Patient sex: M
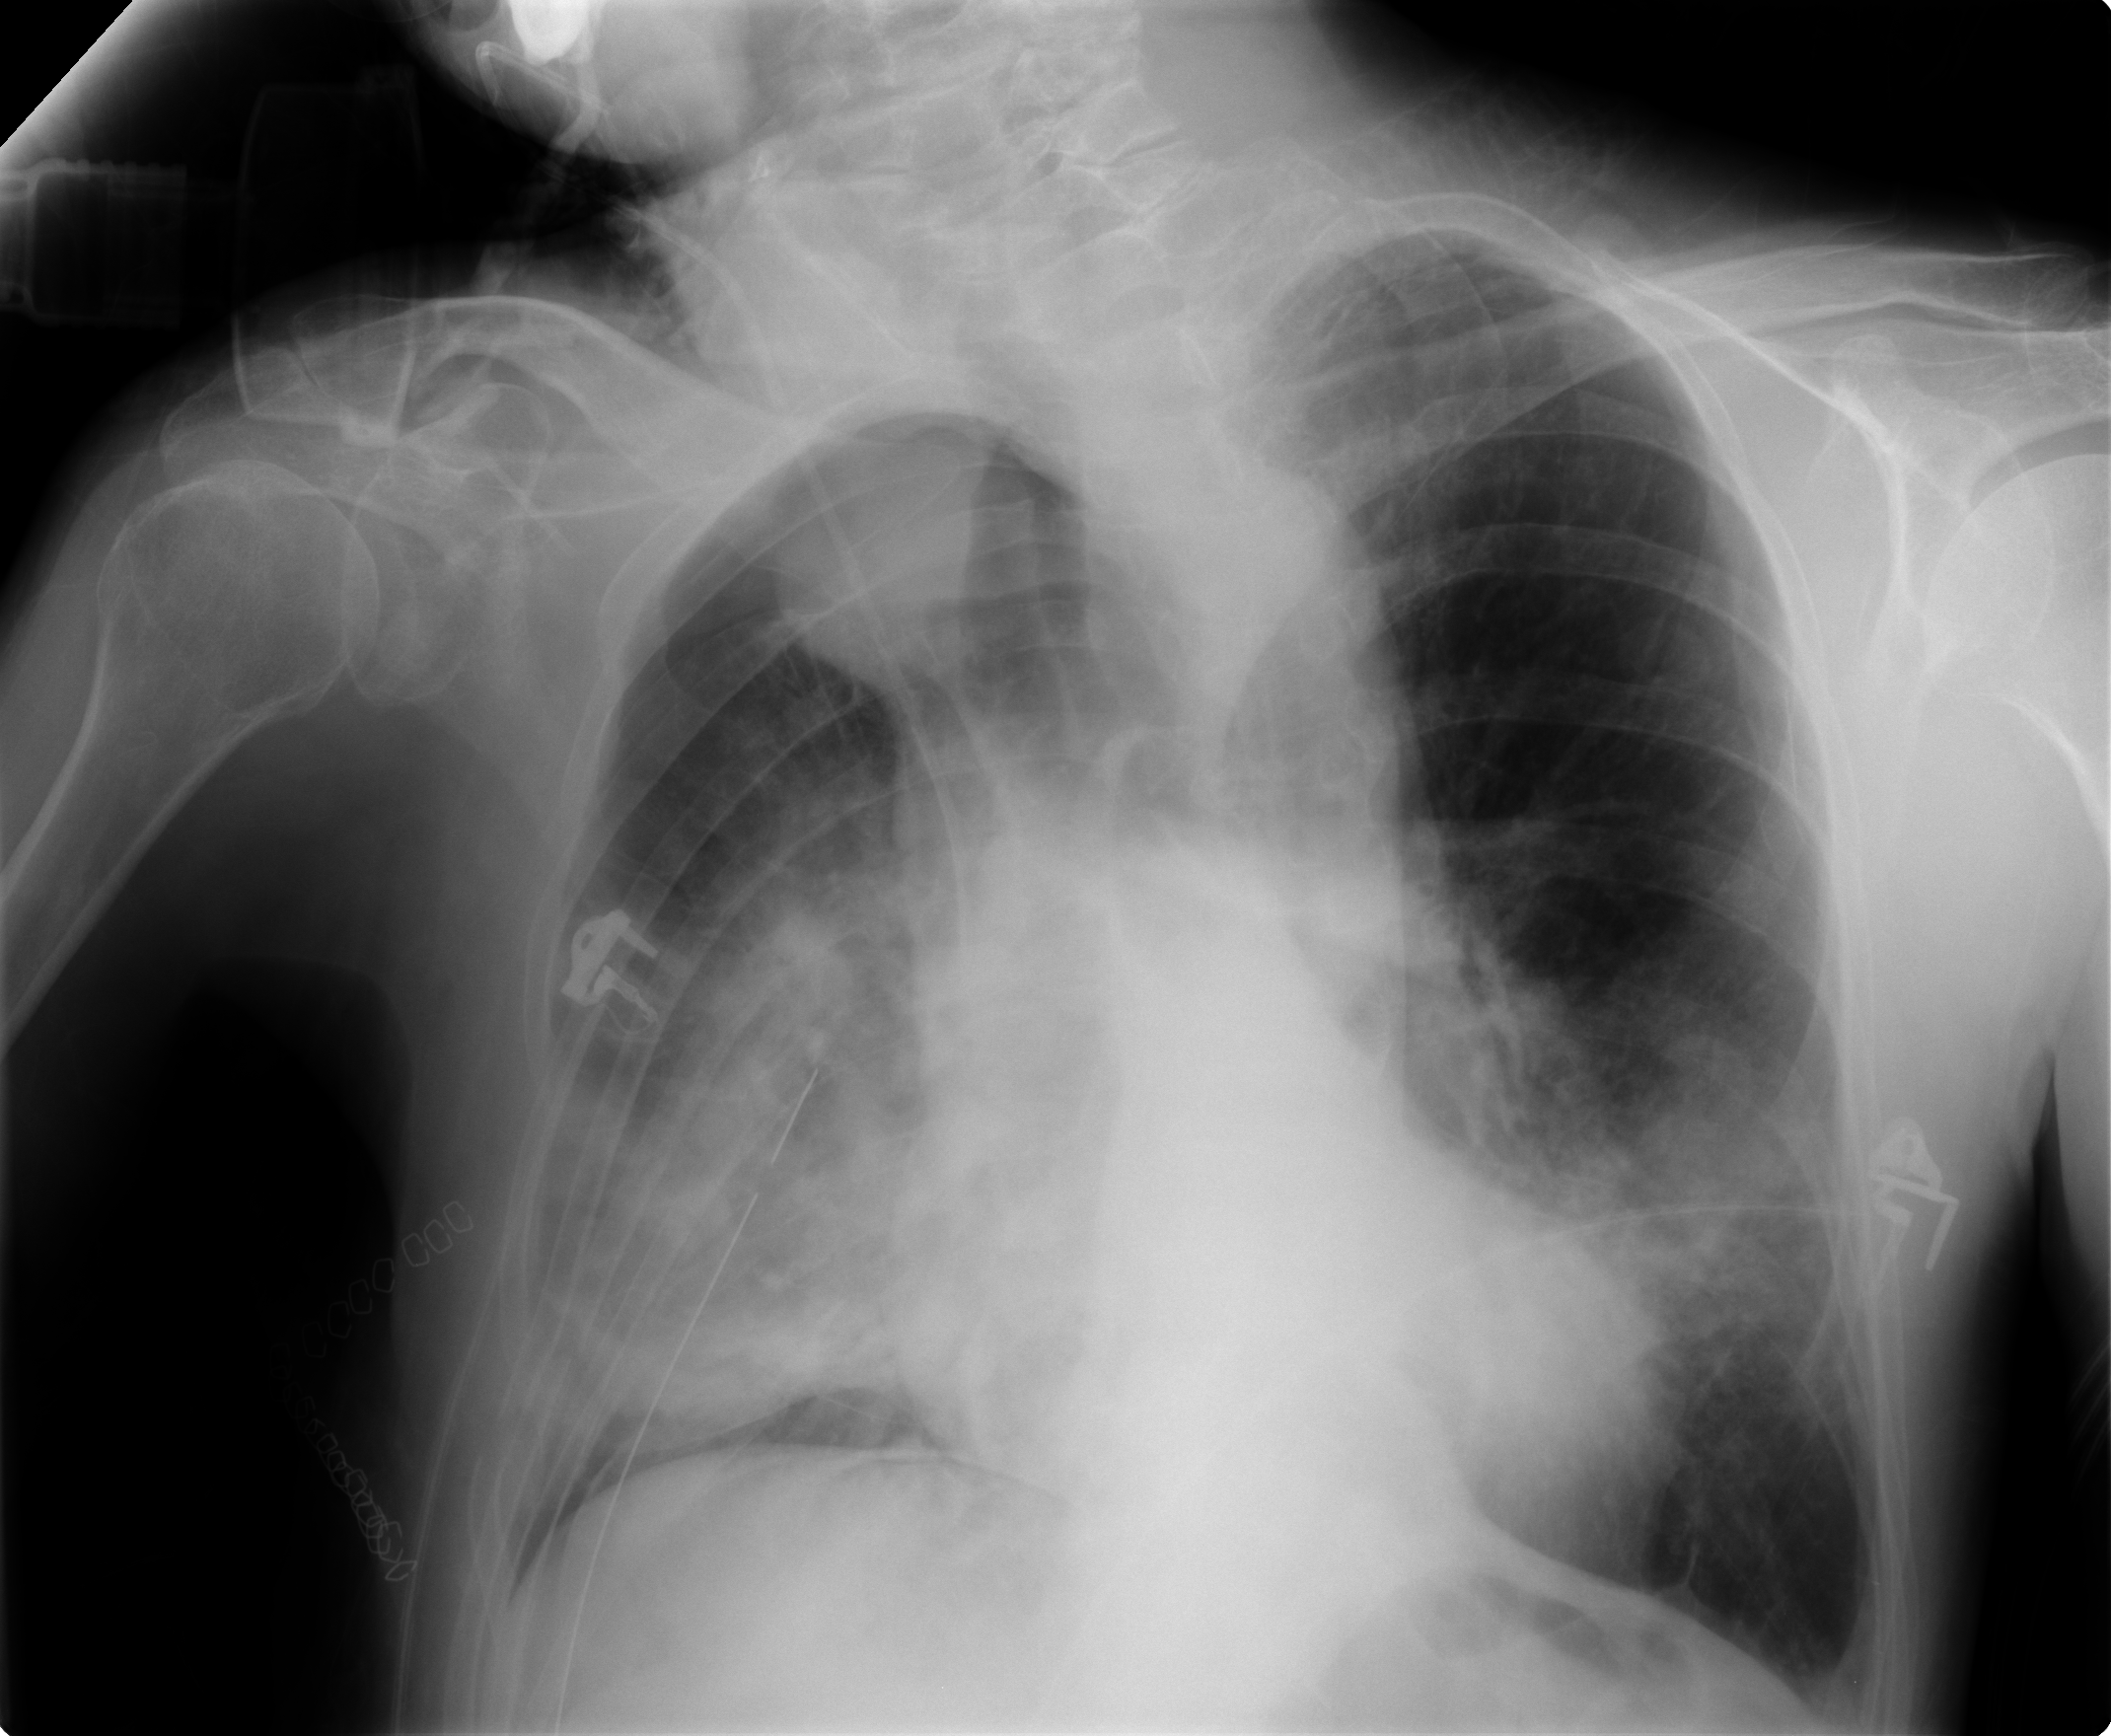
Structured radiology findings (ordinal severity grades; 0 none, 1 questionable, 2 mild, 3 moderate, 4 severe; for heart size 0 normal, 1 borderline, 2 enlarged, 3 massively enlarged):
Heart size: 1
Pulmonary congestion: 2
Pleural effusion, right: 0
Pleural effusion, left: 1
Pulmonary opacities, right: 1
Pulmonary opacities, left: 1
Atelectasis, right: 2
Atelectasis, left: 2